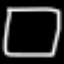
Label: square